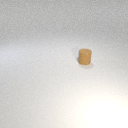
small brown rubber cylinder